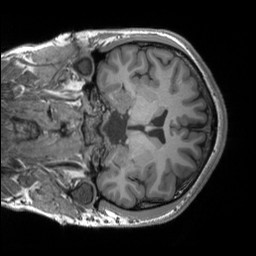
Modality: T1w
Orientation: coronal
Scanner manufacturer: siemens
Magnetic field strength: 3 T
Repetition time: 2.25 s
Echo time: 0.00306 s